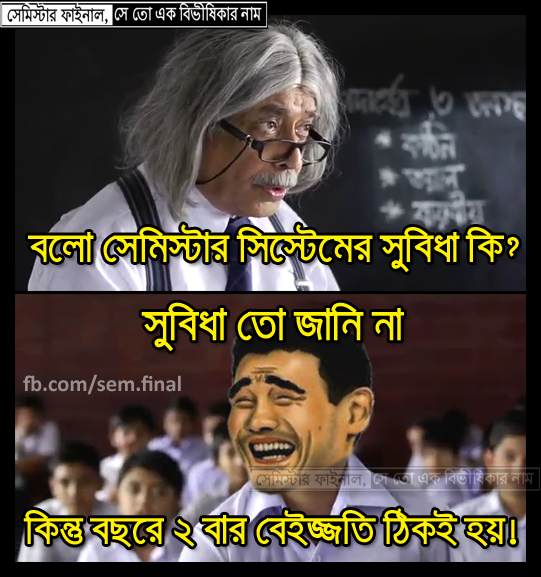
Caption: বলো সেমিস্টার সিস্টেমের সুবিধা কি? সুবিধা তো জানি না কিন্তু বছরে ২বার বেইজ্জতি ঠিকই হয়!
Label: non-hate